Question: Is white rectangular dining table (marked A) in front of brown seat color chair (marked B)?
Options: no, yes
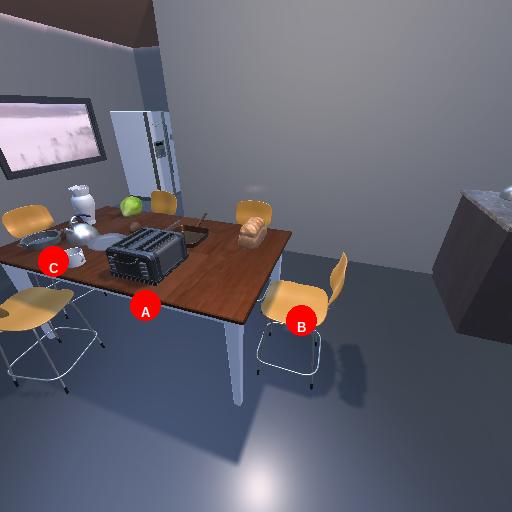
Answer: no